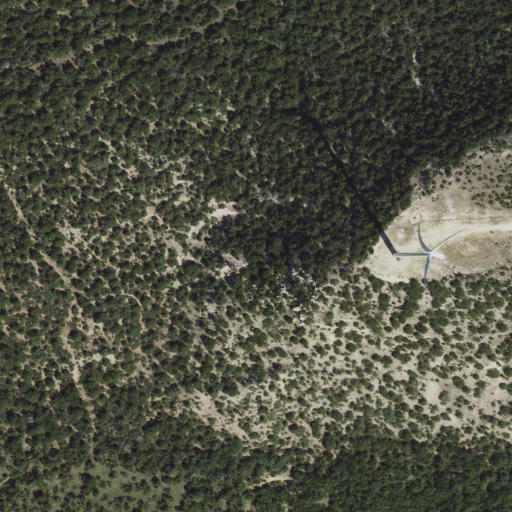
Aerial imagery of cliff(s) in Texas named Blue Gainey Point containing evergreen forest, shrub, low intensity development, and medium intensity development